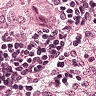
Metastatic tissue present: yes